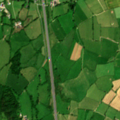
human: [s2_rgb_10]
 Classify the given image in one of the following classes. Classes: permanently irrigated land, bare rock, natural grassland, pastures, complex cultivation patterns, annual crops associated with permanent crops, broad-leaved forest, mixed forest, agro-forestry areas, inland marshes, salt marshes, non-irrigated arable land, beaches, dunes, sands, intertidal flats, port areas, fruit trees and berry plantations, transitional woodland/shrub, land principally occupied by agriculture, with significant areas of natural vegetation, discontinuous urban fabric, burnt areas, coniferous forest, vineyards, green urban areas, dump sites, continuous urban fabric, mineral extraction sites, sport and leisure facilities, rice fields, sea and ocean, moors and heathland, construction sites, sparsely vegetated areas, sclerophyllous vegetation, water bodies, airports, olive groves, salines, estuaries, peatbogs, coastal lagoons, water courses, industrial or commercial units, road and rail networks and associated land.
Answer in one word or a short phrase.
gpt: pastures, coniferous forest